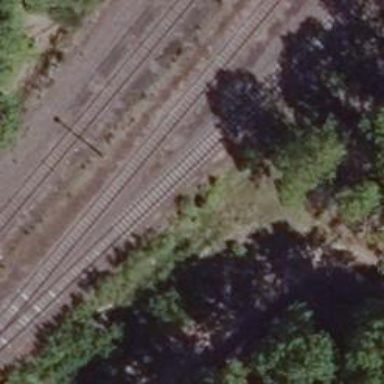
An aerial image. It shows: Railway switch.